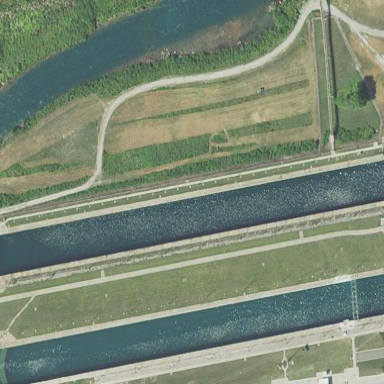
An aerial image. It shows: Lock on body of water.